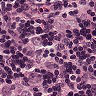
Metastatic tissue present: yes